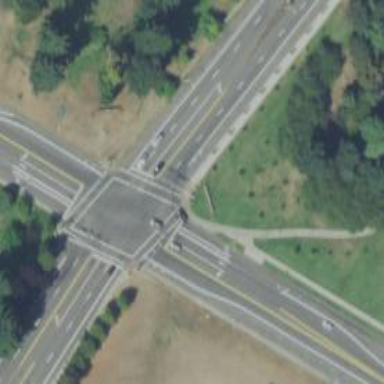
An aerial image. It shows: Crossing with marked lines on the road.